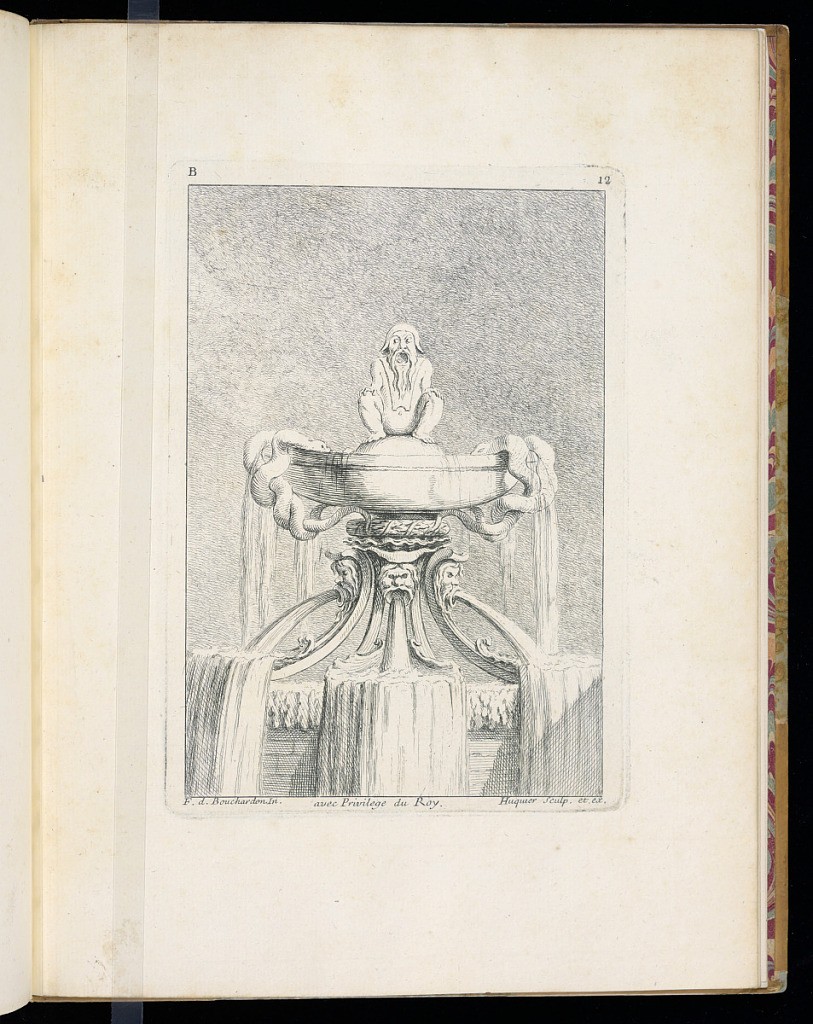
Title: Ornamental Vase Design
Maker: Edme Bouchardon, French, 1698–1762
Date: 1737
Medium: Etching on laid paper
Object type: Print
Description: Vase in the shape of a bowl that also forms part of a fountain. The vase is supported by four curved feet, at the top of which are masks from whose mouths spill water. There are bands of scalloped and vegetal decoration above the masks. The handles of the vase are formed by intertwined snakes. The vase is topped with a squatting, open-mouthed figure. The plate is lettered and numbered.